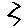
Label: zigzag